Interaction volume radius: 5 \u00c5
Interaction volume height: 20 \u00c5
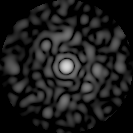
Disorder parameter: 0.8579